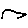
Label: bird